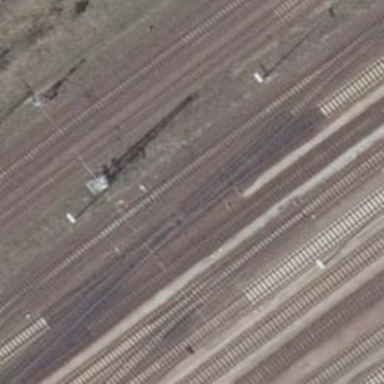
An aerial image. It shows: Railway yard with electrified contact lines.